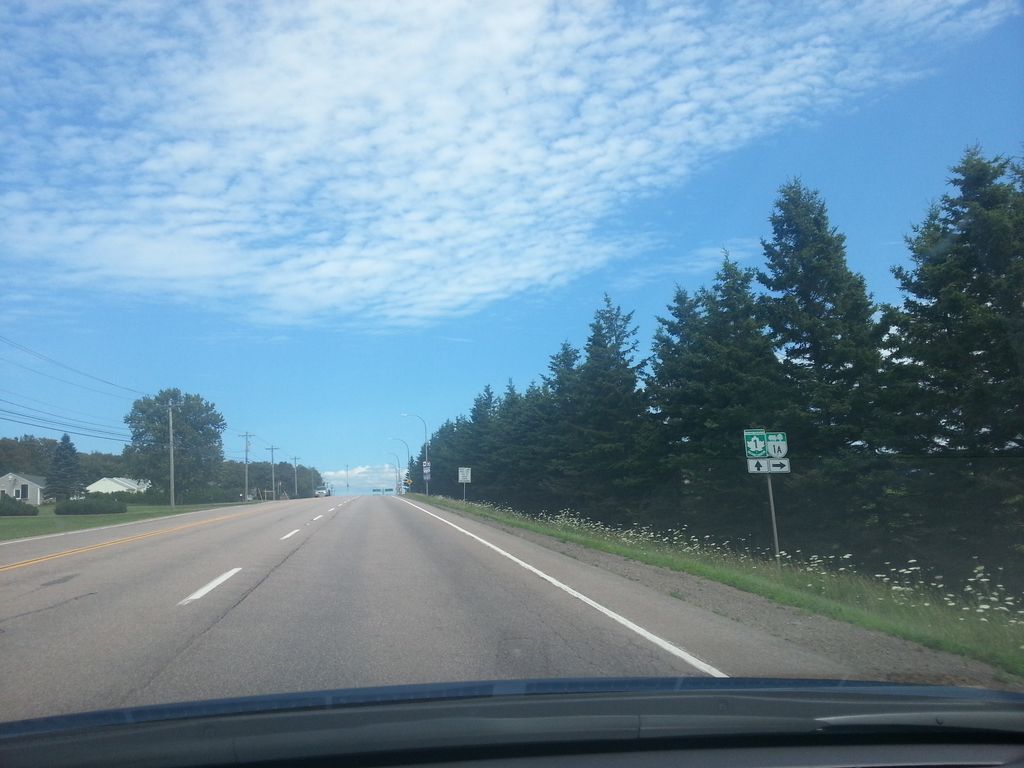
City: charlottetown